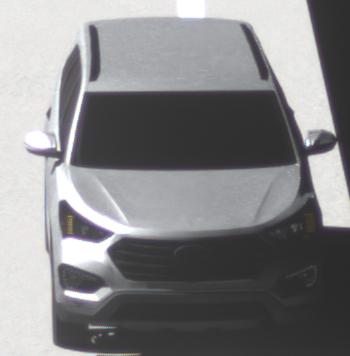
Make: Hyundai
Model: Santa Fe 2.4 GDI
Detailed model: Santa Fe (DM)
Model produced from: 2017/08
Model produced until: 2018/01
Doors: 5
Color: white
Road condition: dry road
Daytime: midday
Contrast: high contrast